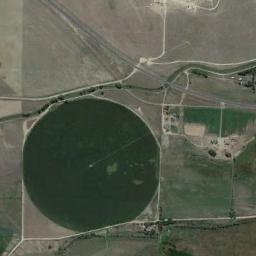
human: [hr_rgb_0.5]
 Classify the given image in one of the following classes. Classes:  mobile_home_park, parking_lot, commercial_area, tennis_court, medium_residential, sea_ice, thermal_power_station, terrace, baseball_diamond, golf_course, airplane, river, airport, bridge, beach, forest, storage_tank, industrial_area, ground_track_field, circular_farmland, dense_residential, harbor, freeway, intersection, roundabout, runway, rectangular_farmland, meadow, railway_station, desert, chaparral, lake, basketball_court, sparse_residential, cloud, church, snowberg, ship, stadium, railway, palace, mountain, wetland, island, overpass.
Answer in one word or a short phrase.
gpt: circular_farmland